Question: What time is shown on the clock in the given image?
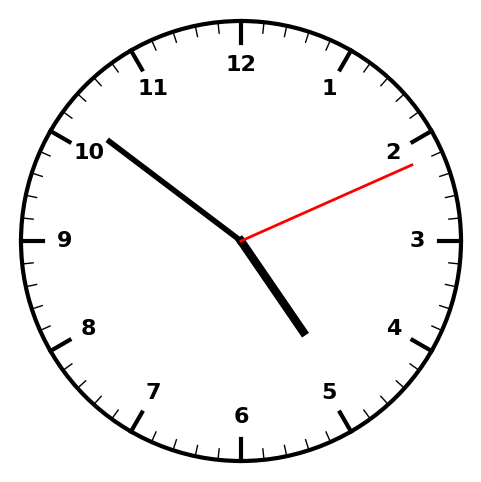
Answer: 04:51:11